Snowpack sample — Buffalo Mountain, Silverthorne, Colorado, USA (1/25/25, 10:11 AM MST)
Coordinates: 39.6222, -106.1139
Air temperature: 22 °F
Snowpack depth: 110 cm
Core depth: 30 cm
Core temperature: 42.8 °F
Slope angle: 12°, slope face: 102°
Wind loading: high
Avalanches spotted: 0
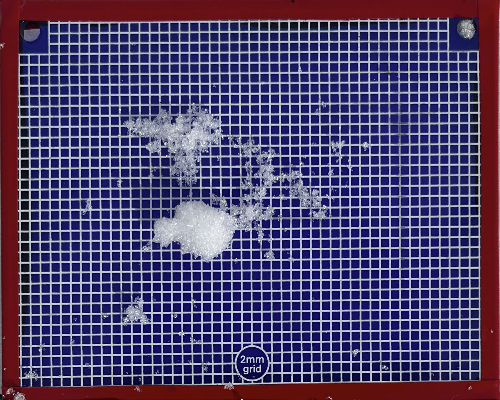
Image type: profile
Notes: No avalanches nearby, collected on the outskirts of a fire break 15 meters from the treeline, on way to Buffalo and Red Mountain